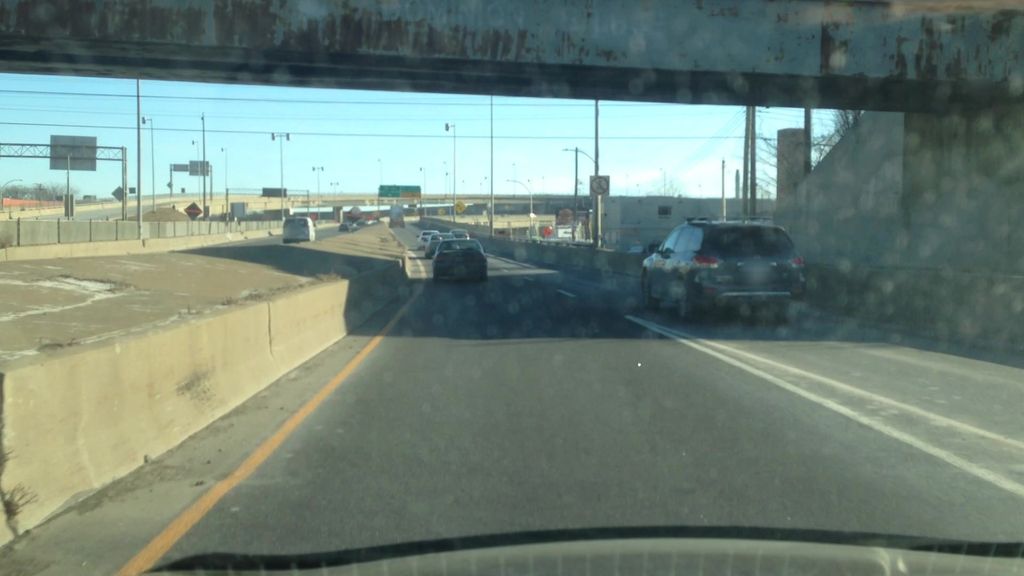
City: montreal